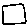
Label: square